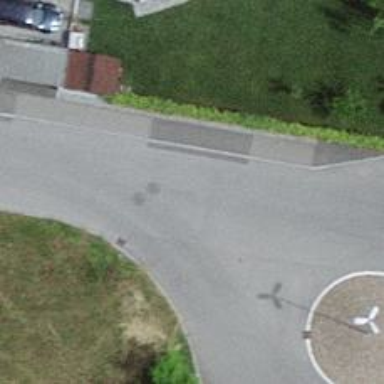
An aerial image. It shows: Residential road with asphalt surface.